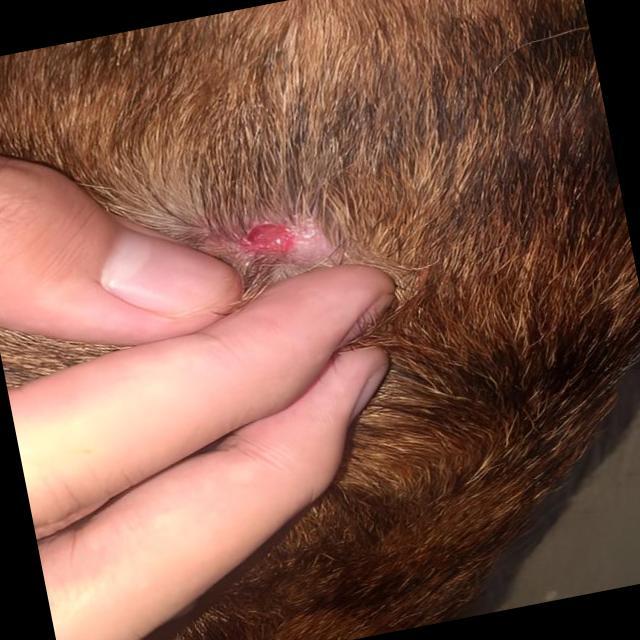
Canine dermatitis — inflammation of the skin presenting with erythema, pruritus, papules, and excoriation. May be allergic, contact, or atopic in origin.